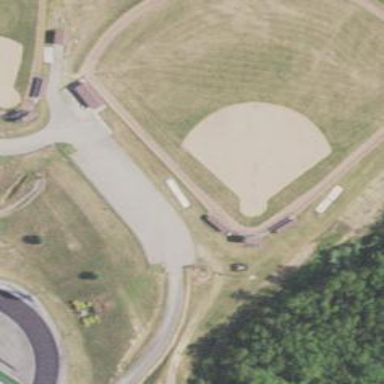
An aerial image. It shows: Baseball pitch for leisure and sports activities.